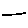
Label: line